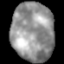
Tissue: lung
Cell type: T cells
Senescence score: 0.213
Nuclear area (px): 2456
Mean DAPI intensity: 146.616